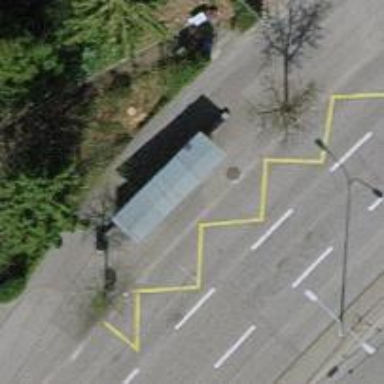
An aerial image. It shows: Bus stop with sheltered platform for public transport.